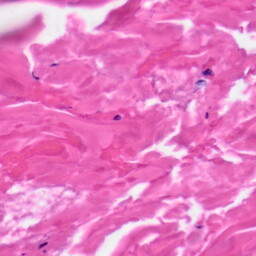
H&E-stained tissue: Skin